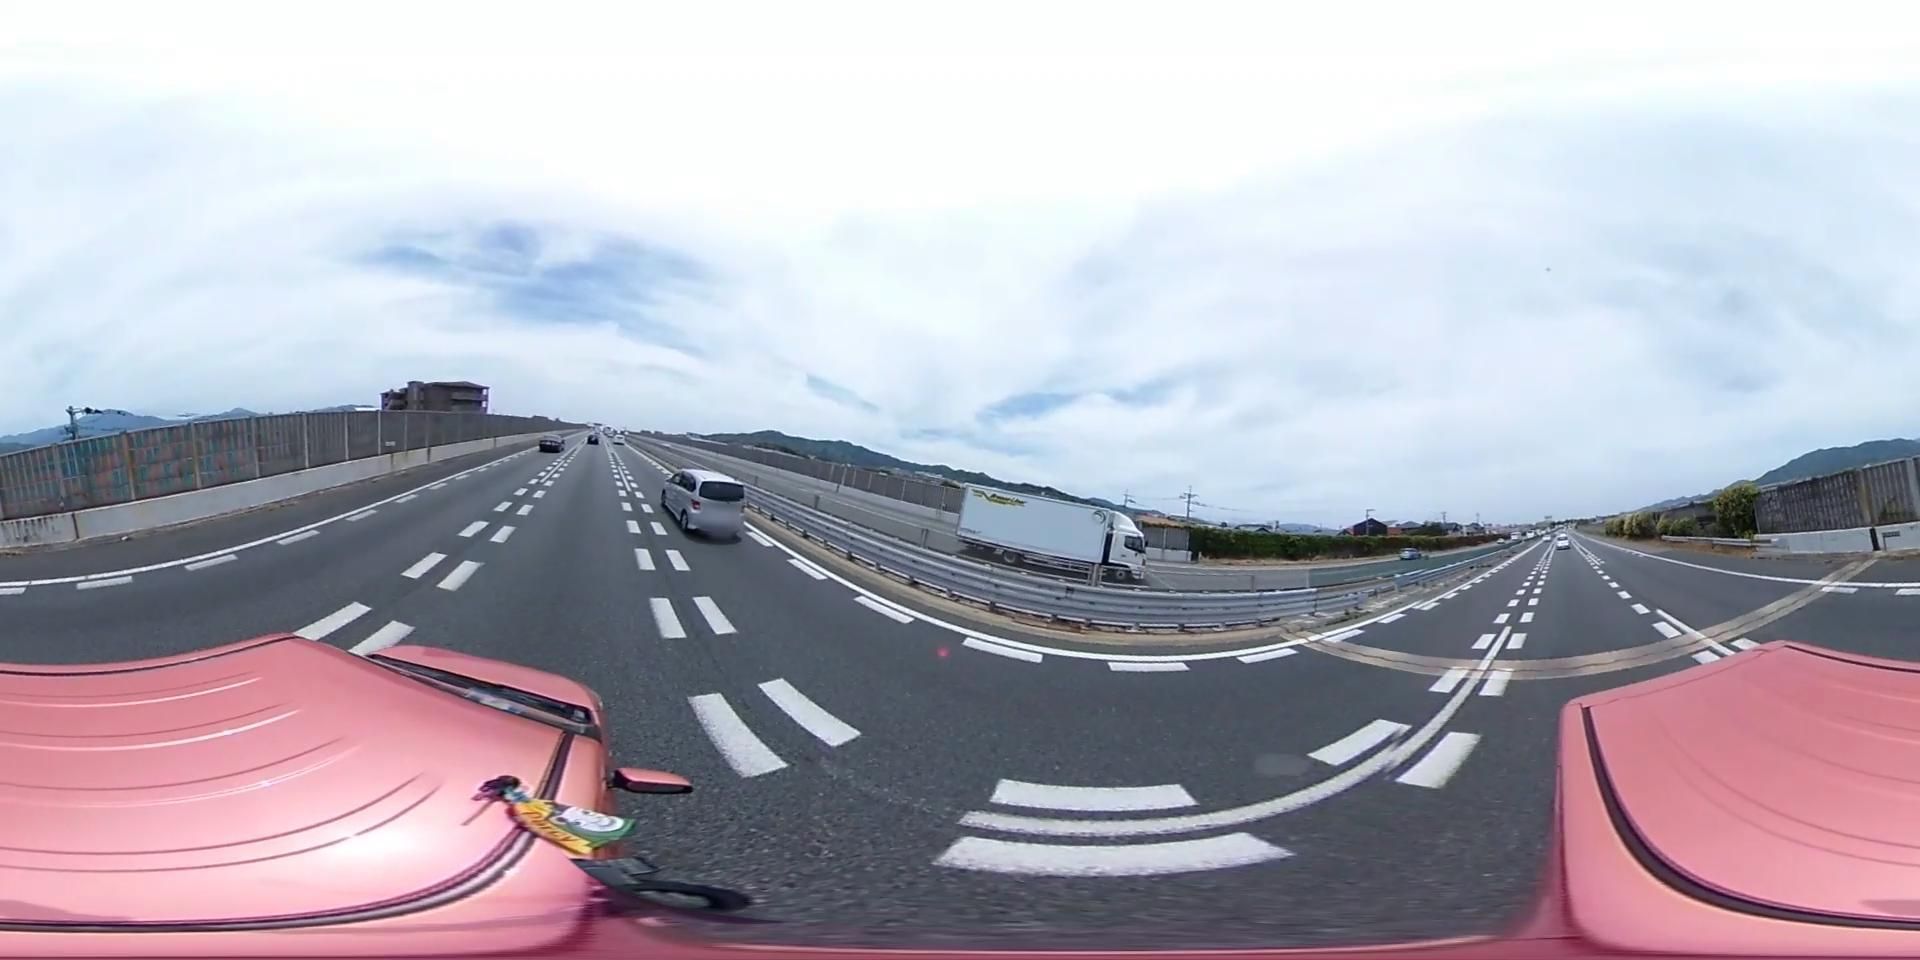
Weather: cloudy
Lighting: day
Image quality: slightly poor
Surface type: cycling surface
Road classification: unclassified, tertiary
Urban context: urban centre
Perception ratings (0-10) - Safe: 0.31, Lively: 2.28, Beautiful: 5.24, Boring: 4.05, Depressing: 6.01, Wealthy: 2.1